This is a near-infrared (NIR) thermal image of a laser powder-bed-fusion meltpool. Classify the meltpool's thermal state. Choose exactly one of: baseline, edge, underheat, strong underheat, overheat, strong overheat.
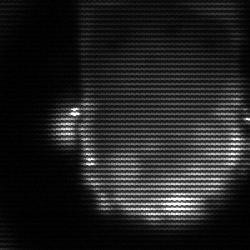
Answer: baseline